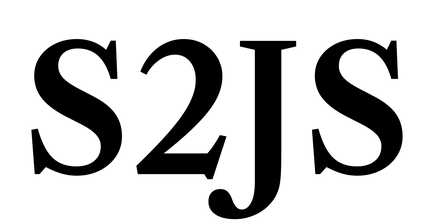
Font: LibreCaslonText_SemiBold